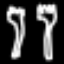
Label: fork